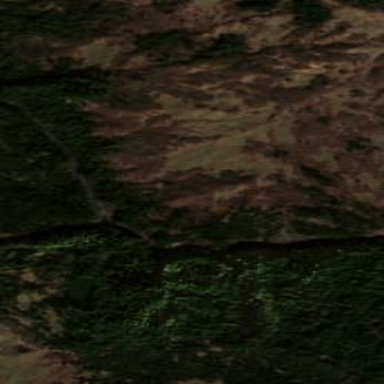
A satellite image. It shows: Forest area.